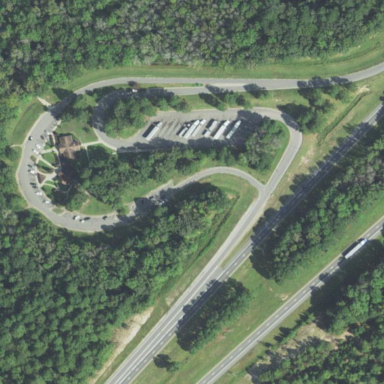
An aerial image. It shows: Rest area along the road.